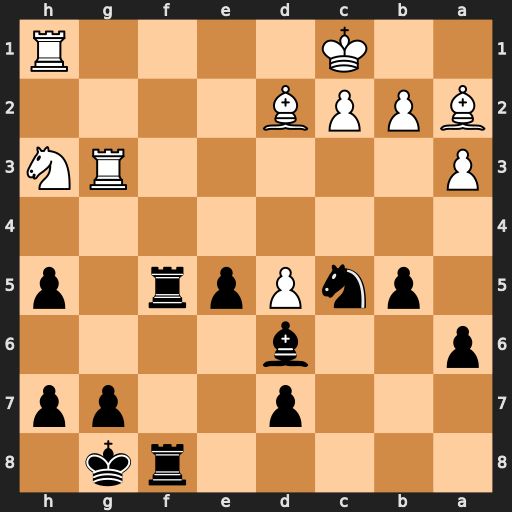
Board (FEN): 5rk1/3p2pp/p2b4/1pnPpr1p/8/P5RN/BPPB4/2K4R
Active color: b
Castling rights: -
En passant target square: -
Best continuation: Rf1+ Rxf1 Rxf1+ Be1 Rxe1+